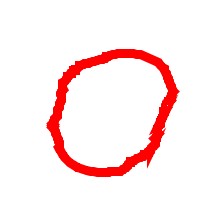
Shape: circle